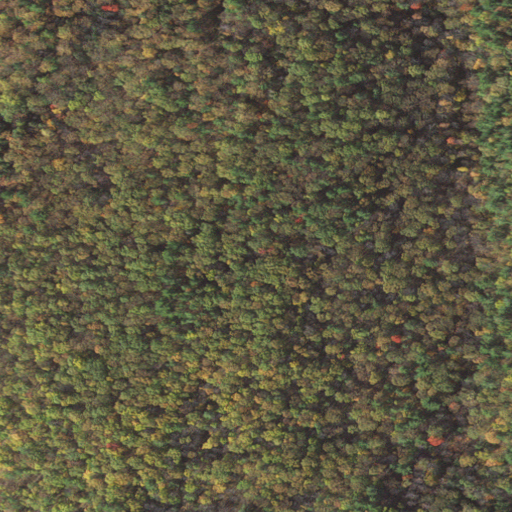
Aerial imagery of ridge(s) in Vermont named Sledge Length Ridge containing deciduous forest, evergreen forest, mixed forest, and woody wetlands